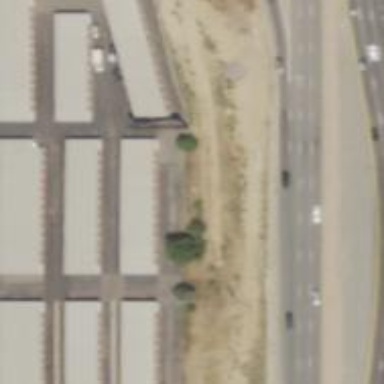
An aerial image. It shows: Primary highway that functions as expressway.